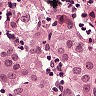
Metastatic tissue present: yes